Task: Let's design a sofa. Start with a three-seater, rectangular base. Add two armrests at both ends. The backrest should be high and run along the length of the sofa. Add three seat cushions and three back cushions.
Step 313:
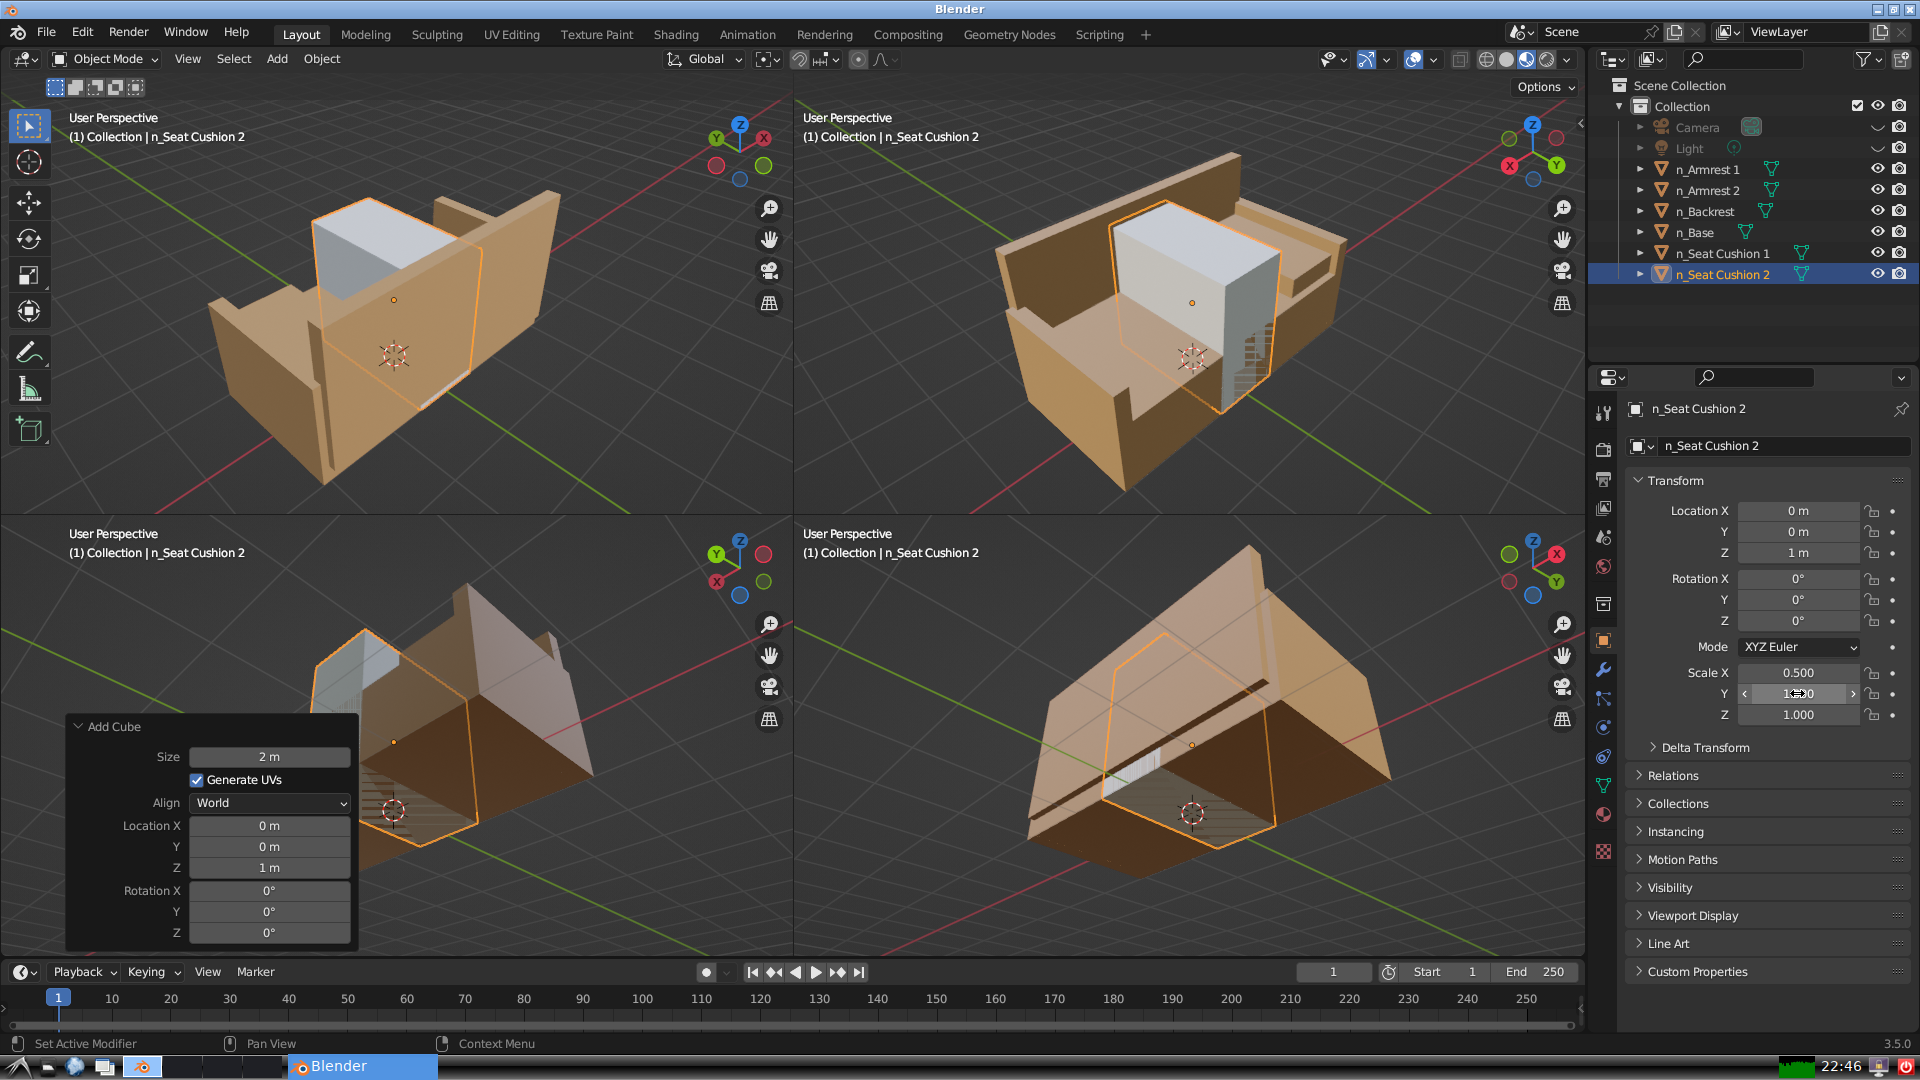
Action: click: no